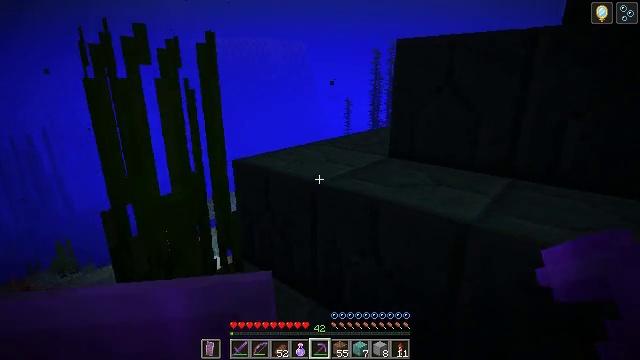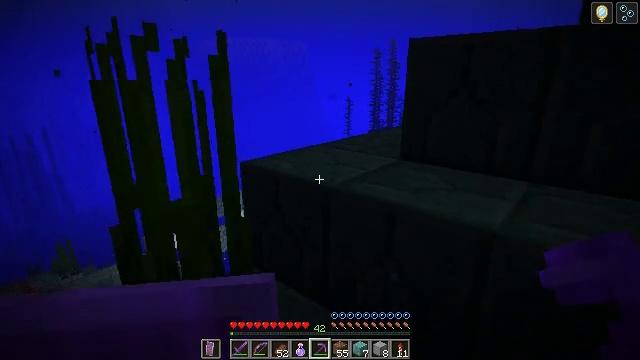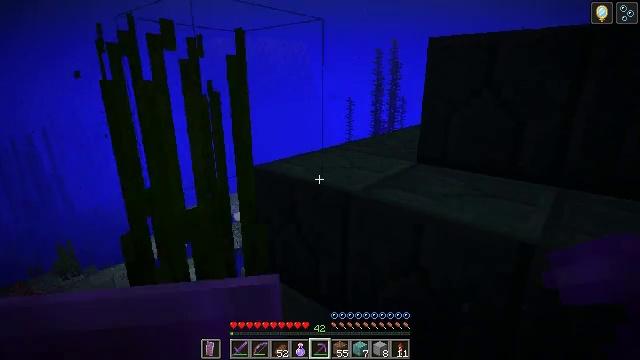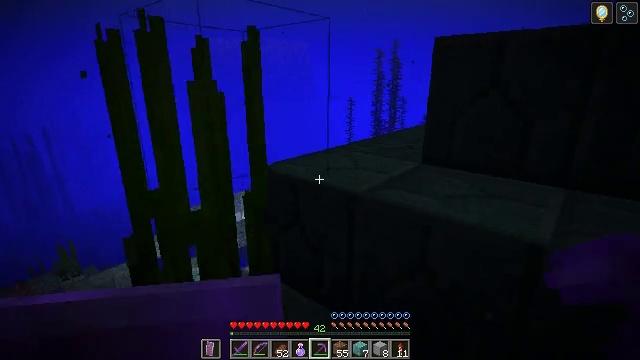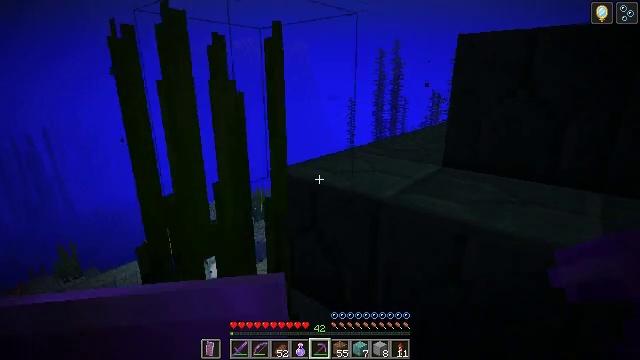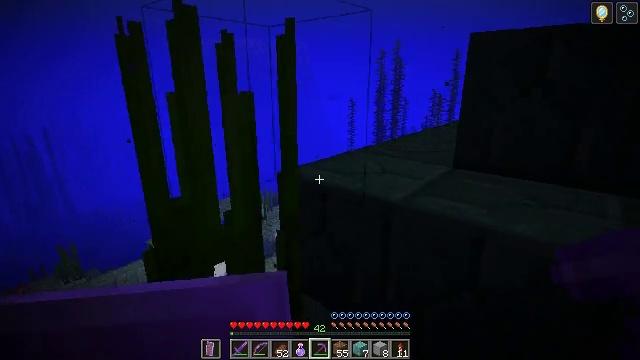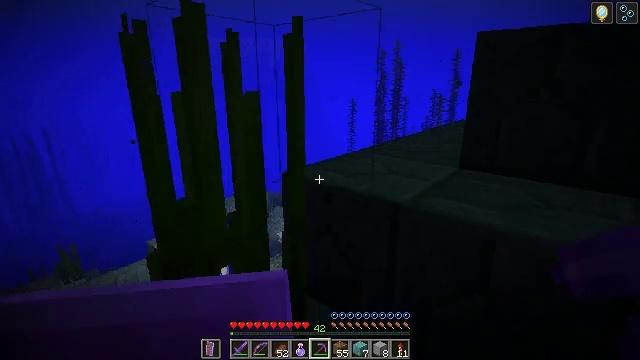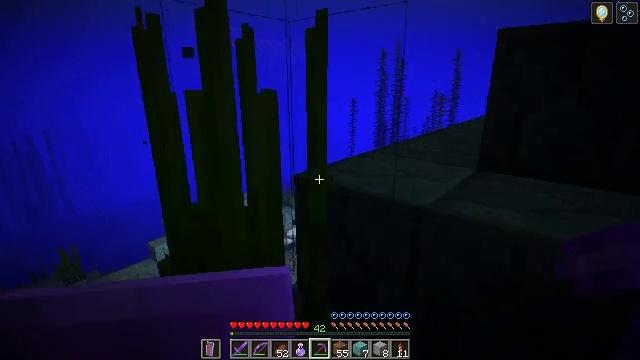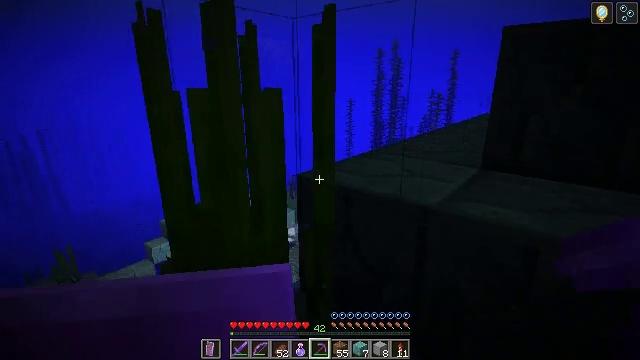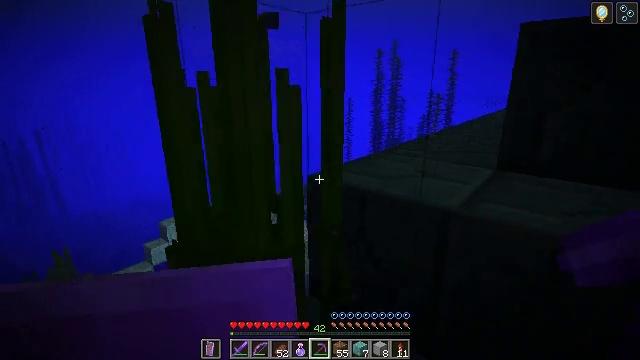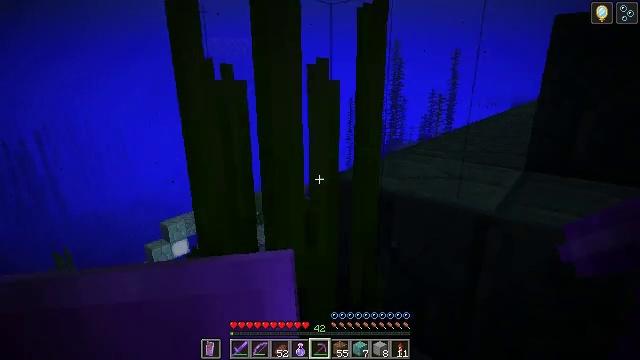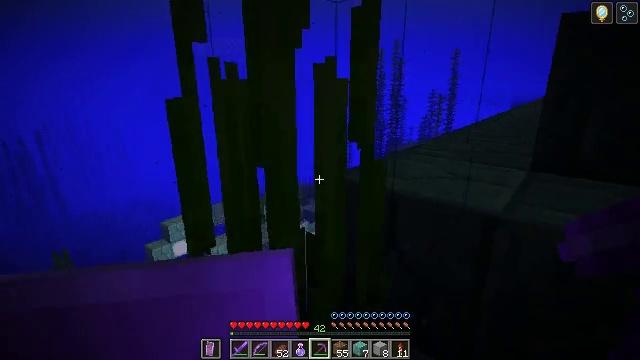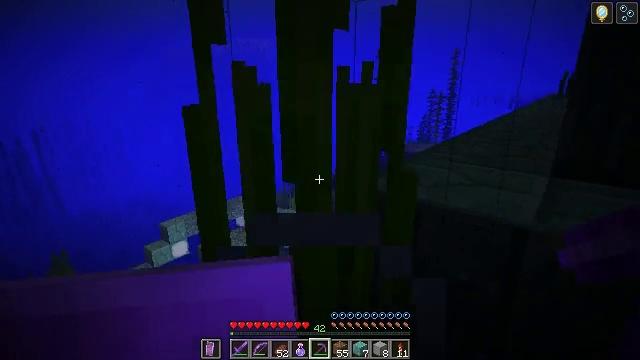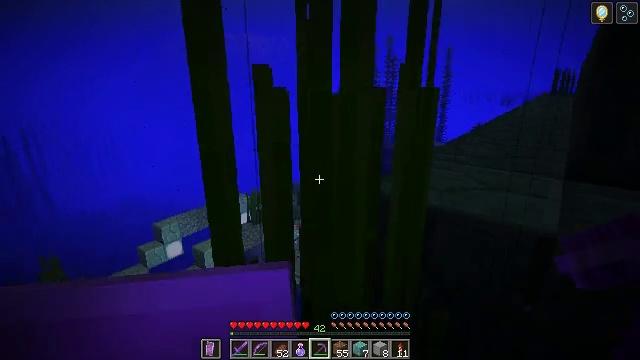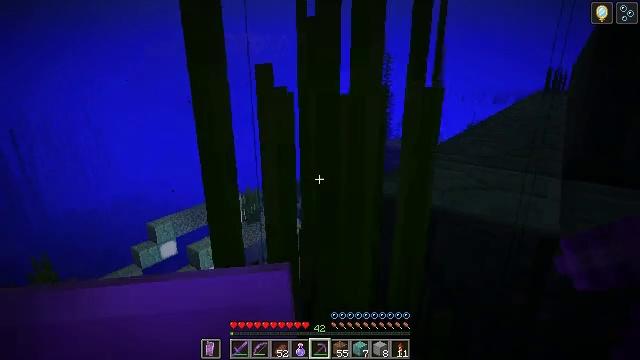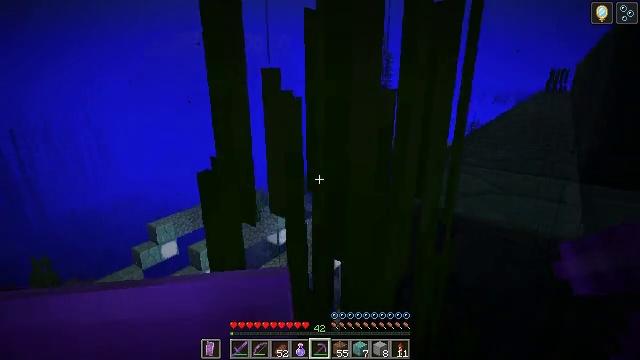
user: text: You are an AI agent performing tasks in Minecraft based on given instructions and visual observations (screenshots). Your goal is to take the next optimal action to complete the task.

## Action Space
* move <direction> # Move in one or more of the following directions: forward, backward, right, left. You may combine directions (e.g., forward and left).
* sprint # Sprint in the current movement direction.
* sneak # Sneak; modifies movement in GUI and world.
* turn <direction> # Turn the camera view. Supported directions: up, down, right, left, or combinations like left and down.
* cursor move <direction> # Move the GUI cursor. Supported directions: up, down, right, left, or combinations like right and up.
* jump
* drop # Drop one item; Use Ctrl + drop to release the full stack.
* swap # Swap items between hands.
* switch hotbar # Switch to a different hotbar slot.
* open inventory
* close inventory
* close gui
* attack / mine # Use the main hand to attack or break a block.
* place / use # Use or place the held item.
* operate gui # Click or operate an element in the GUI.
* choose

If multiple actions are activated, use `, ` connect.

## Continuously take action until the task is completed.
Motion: motion action
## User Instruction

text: Break the seagrass in the ocean.
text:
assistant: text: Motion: move forward and move left
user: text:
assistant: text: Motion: move forward and move left
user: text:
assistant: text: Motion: move forward and move left
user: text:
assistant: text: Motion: move forward and move left
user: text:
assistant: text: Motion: move forward and move left
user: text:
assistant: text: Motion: move forward and move left
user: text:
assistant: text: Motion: move forward and move left
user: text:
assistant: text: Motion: move forward and move left
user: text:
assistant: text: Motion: move forward and move left
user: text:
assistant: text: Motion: move forward and move left
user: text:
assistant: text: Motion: move forward and move left
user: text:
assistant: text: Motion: move forward and move left
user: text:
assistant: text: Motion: move forward and move left, turn right
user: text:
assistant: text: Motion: move forward and move left, turn right
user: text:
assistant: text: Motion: move forward and move left
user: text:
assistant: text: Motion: move forward and move left
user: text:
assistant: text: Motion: move forward and move left
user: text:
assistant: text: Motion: move forward and move left
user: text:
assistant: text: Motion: move forward
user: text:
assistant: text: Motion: move forward
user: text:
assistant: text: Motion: move forward
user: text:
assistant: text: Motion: move forward
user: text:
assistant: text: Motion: move forward
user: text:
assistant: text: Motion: move forward, sprint
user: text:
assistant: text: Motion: move forward, sprint
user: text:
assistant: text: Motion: move forward, sprint
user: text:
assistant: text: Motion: move forward, sprint
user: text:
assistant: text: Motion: move forward, sprint
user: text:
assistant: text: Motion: move forward, sprint
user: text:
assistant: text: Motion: move forward, sprint